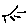
Label: sun